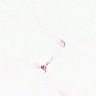
Metastatic tissue present: no